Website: apple
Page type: billing-address
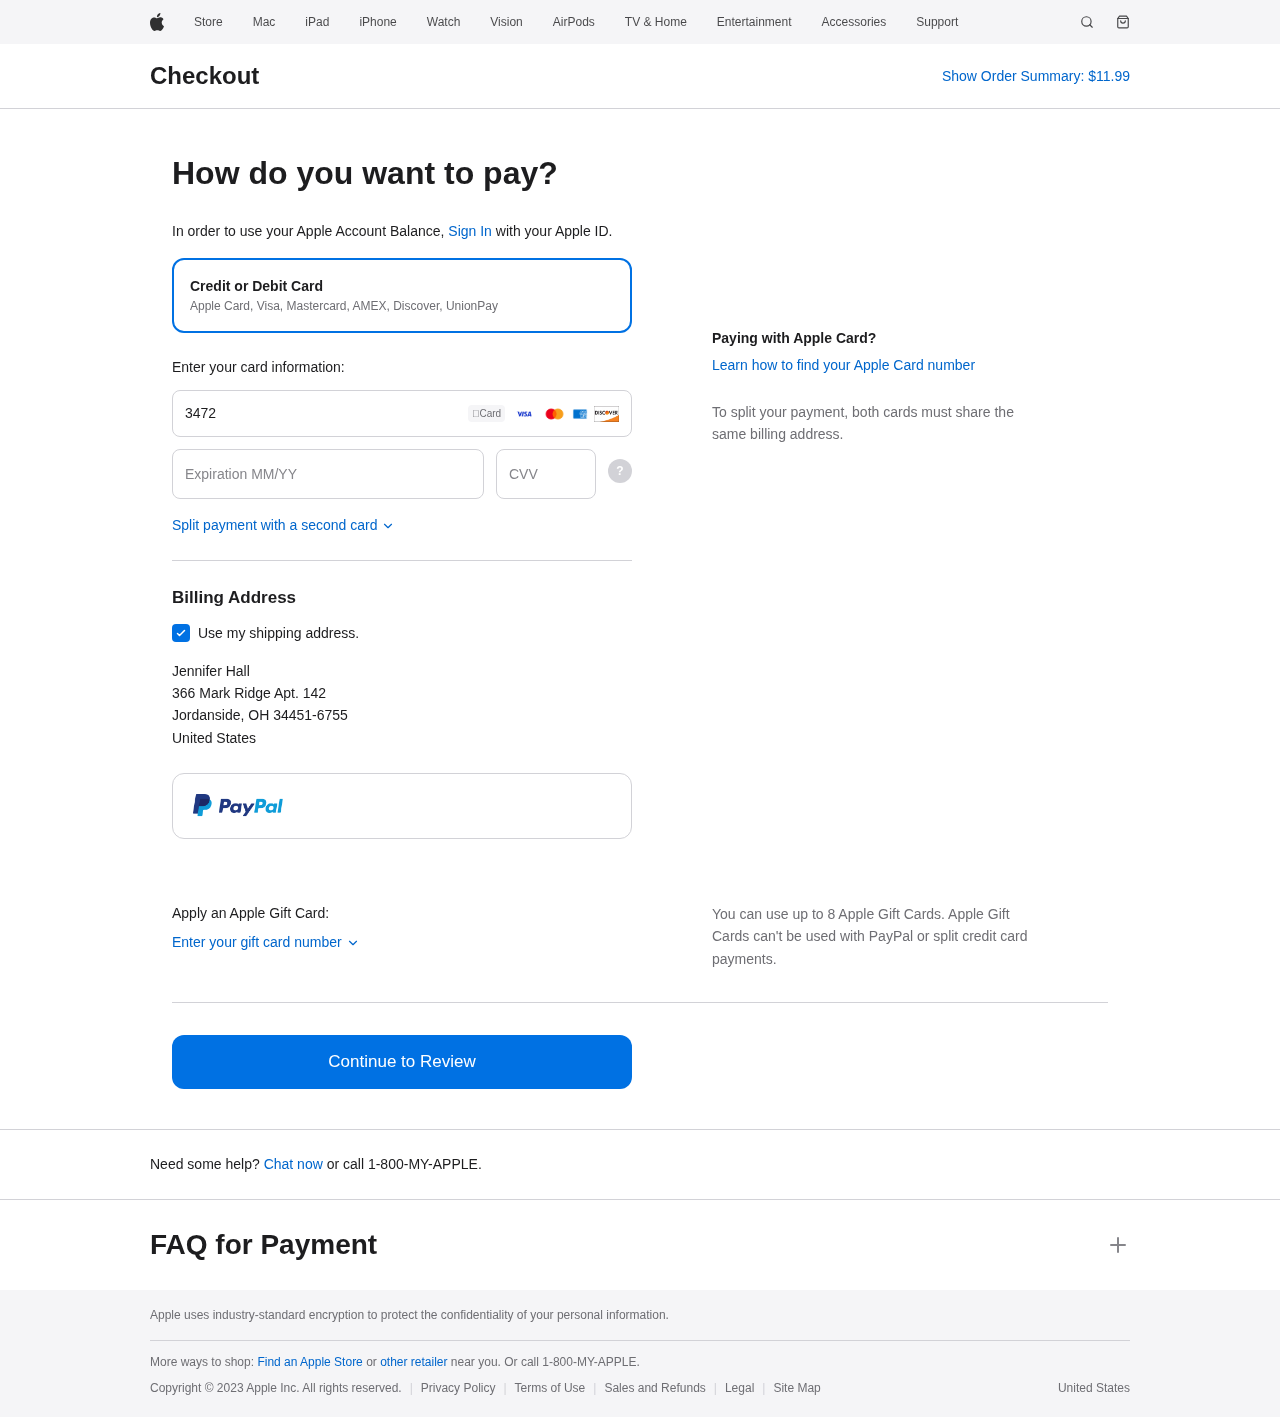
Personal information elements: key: PII_CARD_CVV
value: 0860
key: PII_CARD_EXPIRY
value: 01/30
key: PII_CARD_NUMBER
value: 3472 4703 1038 317
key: PII_CITY
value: Jordanside
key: PII_COUNTRY
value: United States
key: PII_FULLNAME
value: Jennifer Hall
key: PII_POSTCODE_FULL
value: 34451-6755
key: PII_STATE_ABBR
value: OH
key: PII_STREET
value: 366 Mark Ridge Apt. 142
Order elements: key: ORDER_TOTAL
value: $11.99